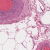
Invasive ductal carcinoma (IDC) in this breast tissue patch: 0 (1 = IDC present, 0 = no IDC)